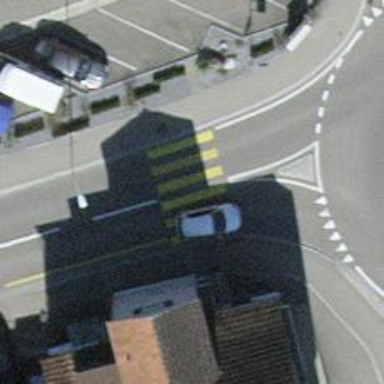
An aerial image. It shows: Uncontrolled zebra crossing on the road.